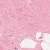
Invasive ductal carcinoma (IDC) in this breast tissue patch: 0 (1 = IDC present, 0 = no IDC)